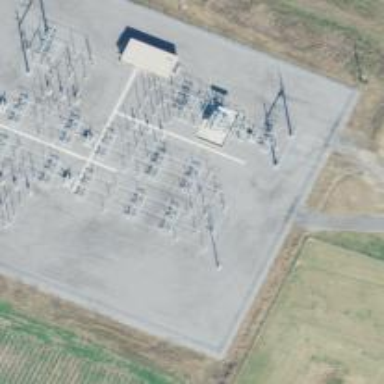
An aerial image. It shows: Switch for power supply.